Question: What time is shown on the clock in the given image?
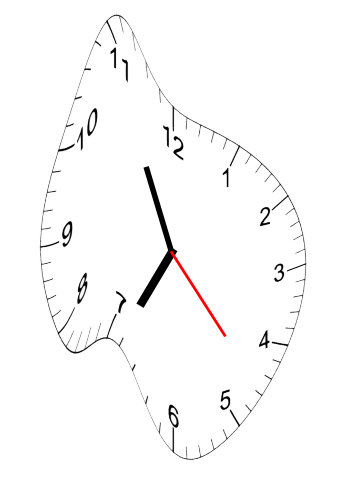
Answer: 06:55:23